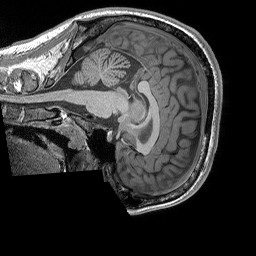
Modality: T1w
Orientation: sagittal
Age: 23
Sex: male
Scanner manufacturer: siemens
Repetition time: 2.25 s
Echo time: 0.00302 s